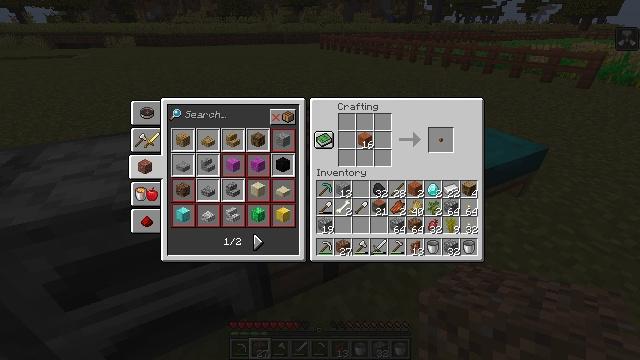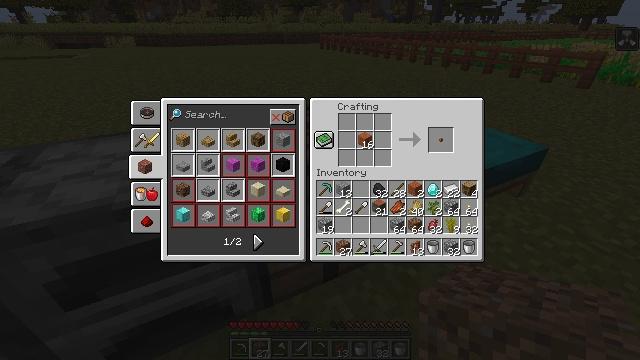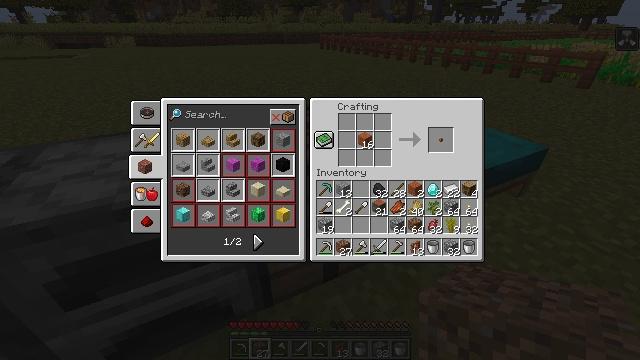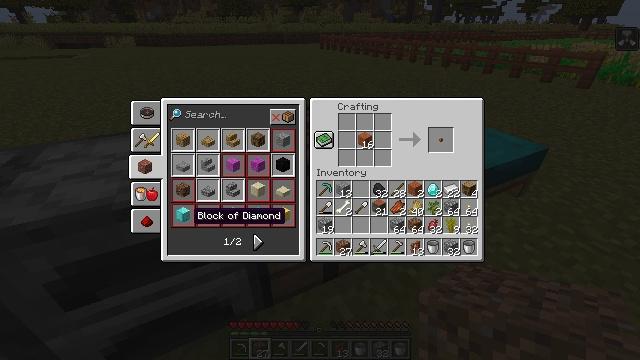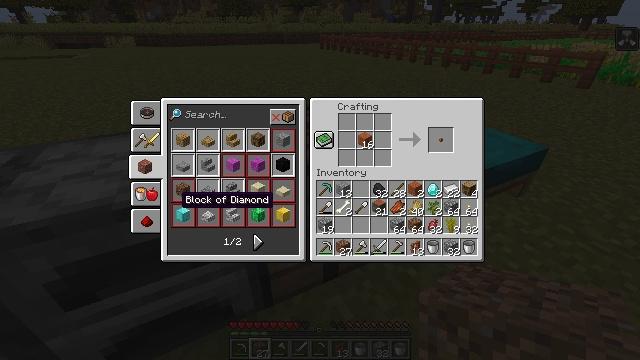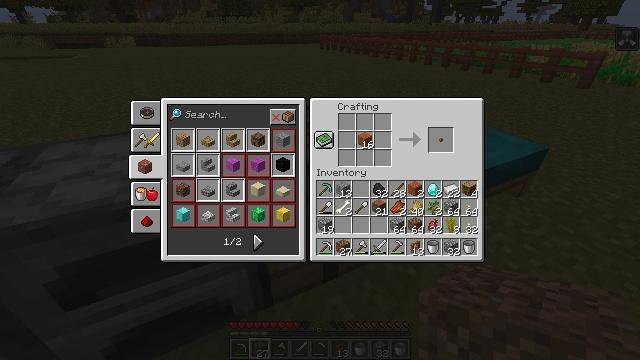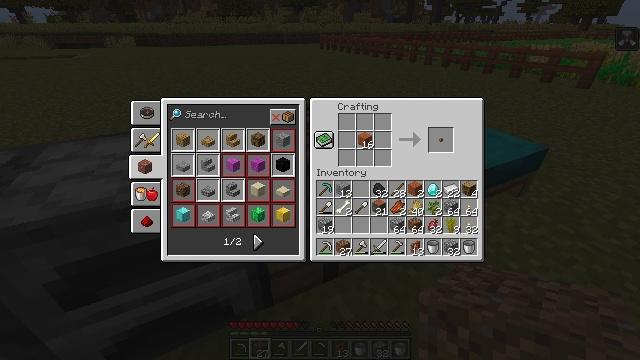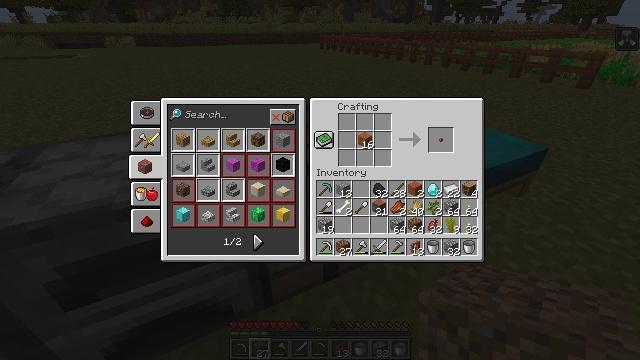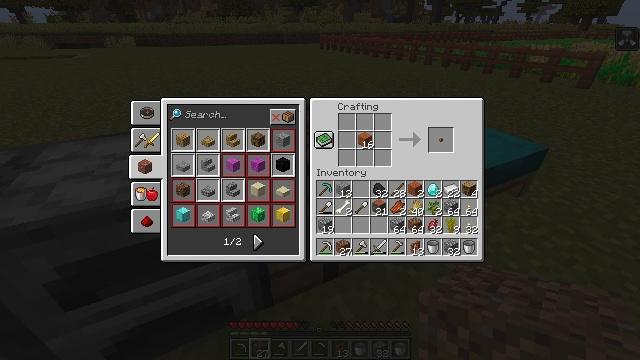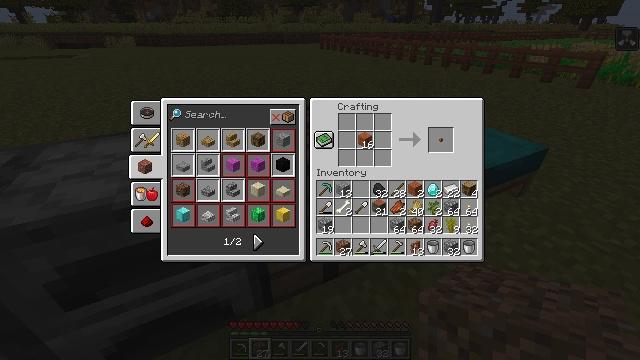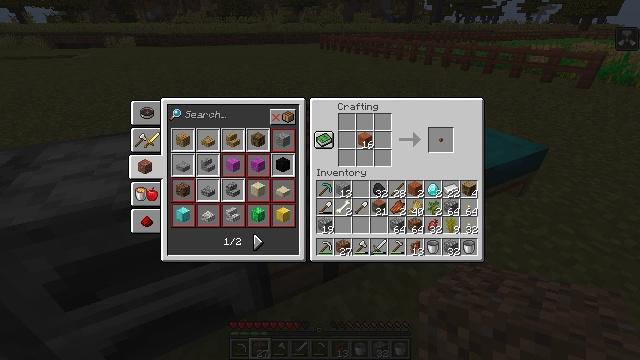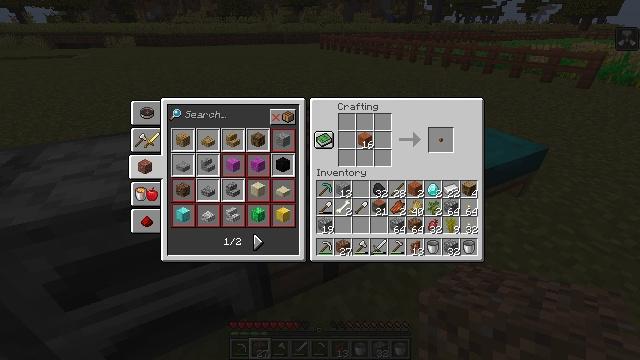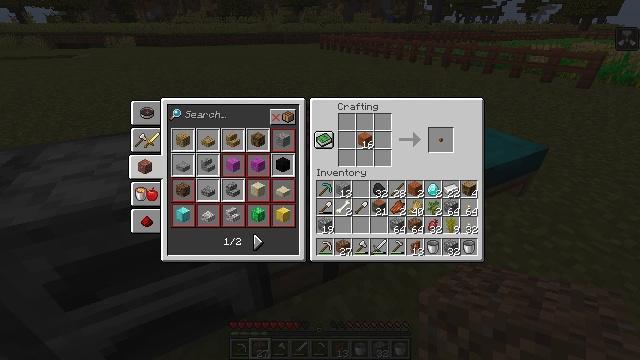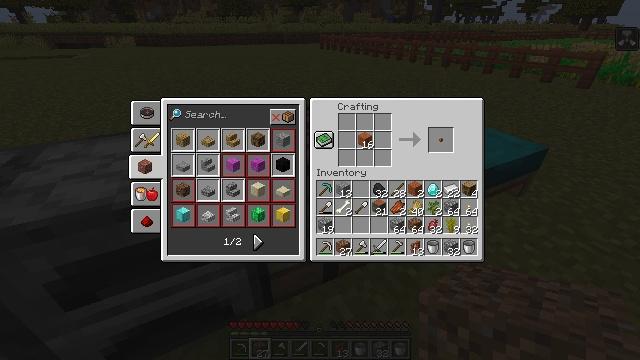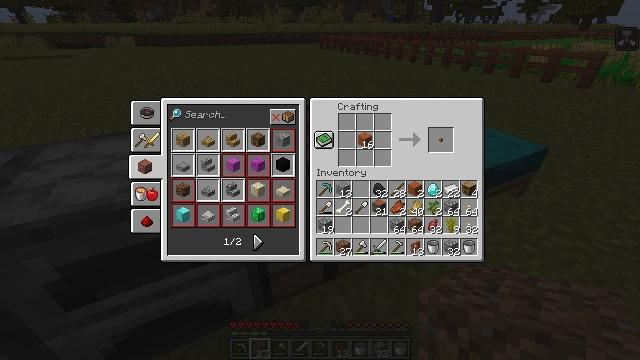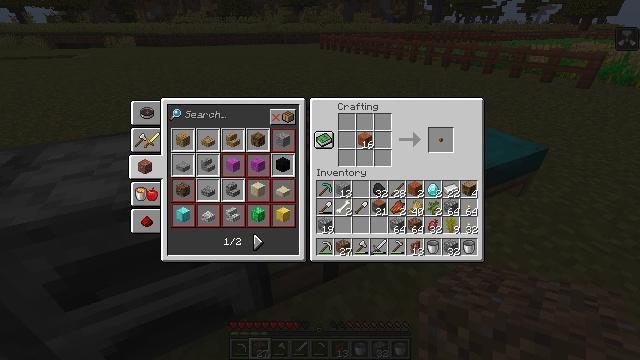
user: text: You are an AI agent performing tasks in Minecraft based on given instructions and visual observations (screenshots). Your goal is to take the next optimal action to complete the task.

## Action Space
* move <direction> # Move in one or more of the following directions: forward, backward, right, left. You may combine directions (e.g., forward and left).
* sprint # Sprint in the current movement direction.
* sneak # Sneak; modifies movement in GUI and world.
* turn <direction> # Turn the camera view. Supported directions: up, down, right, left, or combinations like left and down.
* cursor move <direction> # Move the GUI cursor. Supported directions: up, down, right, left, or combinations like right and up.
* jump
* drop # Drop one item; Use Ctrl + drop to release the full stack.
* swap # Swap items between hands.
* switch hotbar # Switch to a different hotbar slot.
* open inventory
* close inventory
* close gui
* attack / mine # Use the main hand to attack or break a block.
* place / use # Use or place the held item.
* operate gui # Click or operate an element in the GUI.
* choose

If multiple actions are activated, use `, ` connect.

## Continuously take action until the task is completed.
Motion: motion action
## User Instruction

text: Make an acacia sign using acacia planks.
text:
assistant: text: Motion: no_op
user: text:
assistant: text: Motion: no_op
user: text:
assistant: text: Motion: cursor move left and up
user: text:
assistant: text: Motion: cursor move left and up
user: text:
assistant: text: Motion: cursor move left and up
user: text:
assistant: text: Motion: cursor move left and up
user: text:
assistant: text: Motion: cursor move up
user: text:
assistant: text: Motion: cursor move up
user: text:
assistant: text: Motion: no_op
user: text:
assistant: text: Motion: no_op
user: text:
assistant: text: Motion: no_op
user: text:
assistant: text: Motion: no_op
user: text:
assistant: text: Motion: no_op
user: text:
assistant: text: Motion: no_op
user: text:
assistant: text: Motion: cursor move down
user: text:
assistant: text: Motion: cursor move down
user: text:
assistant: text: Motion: cursor move down
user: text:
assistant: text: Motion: no_op
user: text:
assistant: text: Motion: no_op
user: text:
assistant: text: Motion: no_op
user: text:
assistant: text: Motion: no_op
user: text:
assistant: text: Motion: cursor move up
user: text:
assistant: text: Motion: cursor move up
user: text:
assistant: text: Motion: cursor move up
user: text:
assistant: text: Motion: cursor move up
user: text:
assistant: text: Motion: cursor move up
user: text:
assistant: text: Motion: no_op
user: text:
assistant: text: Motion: no_op
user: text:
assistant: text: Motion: no_op
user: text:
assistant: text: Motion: no_op